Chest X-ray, AP view. Patient: 45 years old, sex F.
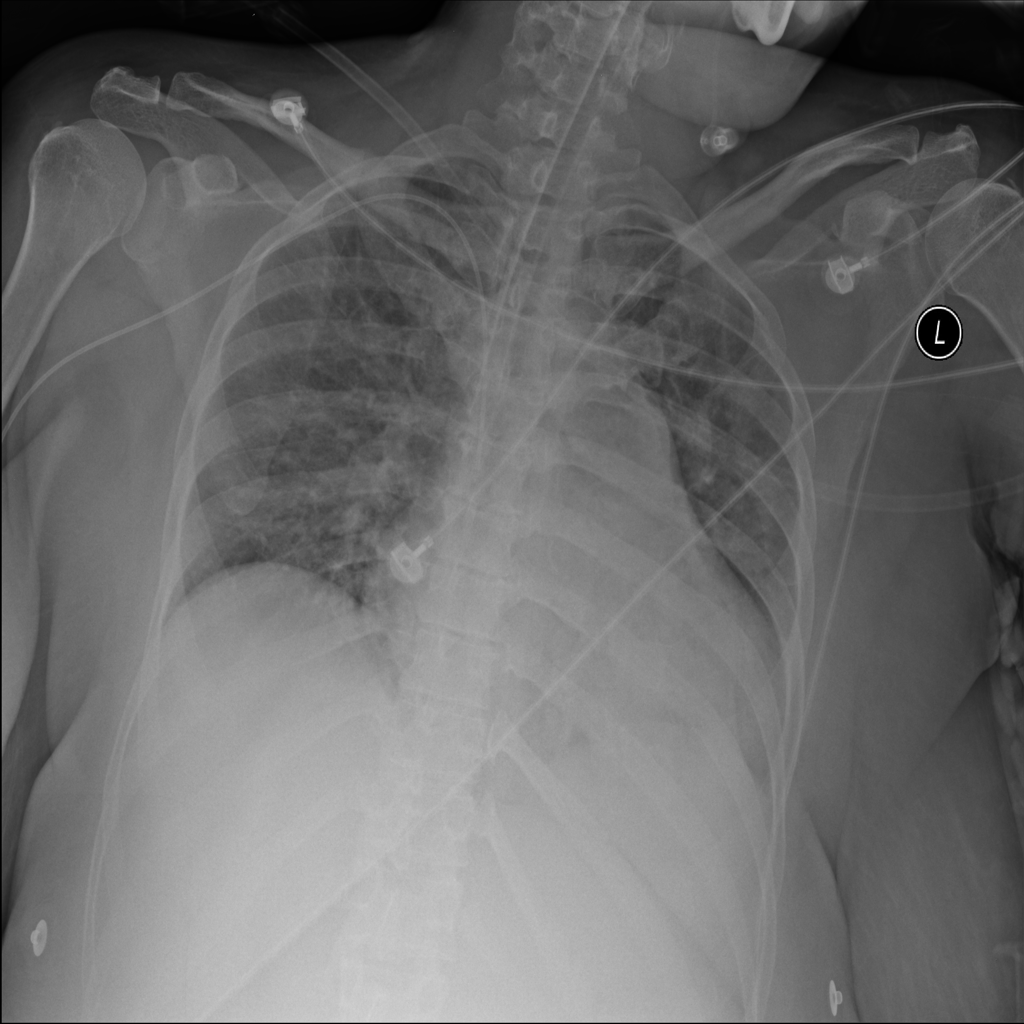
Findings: No Finding